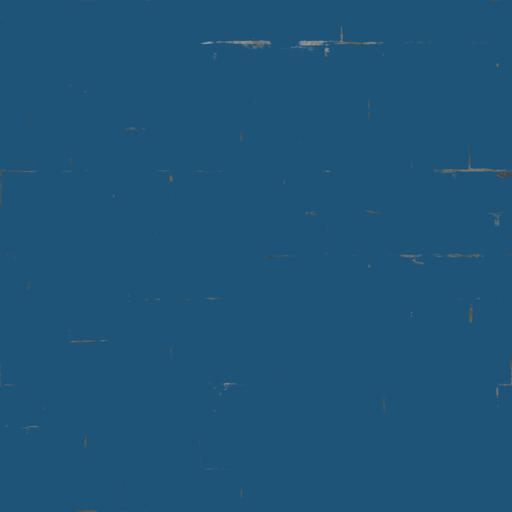
Tags: blue brick bricks paint painted wall